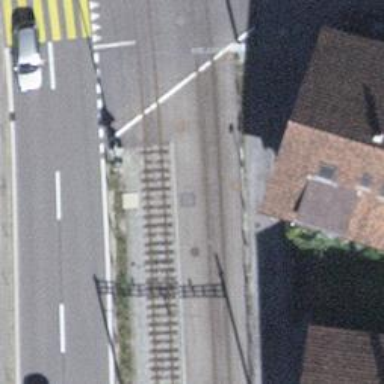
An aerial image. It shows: Narrow-gauge railway with 1 track. The tracks are electrified with contact line.